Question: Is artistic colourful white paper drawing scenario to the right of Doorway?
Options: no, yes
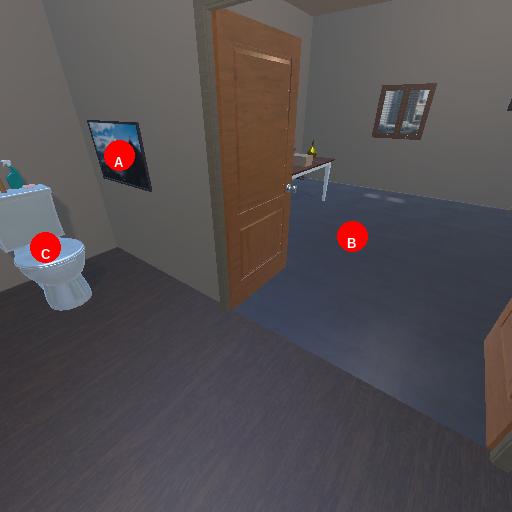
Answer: no